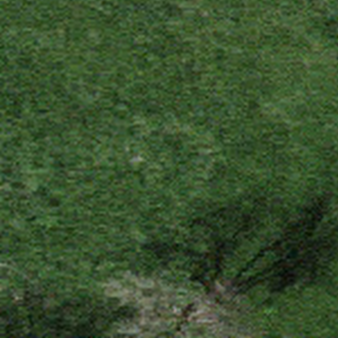
Label: other